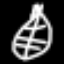
Label: leaf